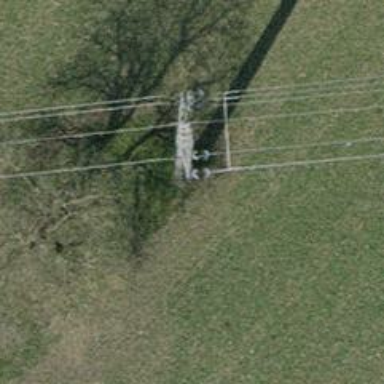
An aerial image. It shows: Power line with three cables.